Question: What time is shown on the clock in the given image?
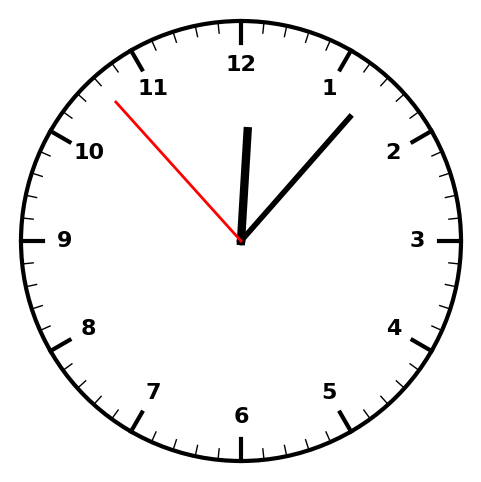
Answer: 12:06:53